Field crop: maize
Growth stage: 2
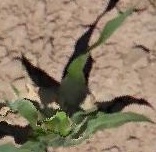
Species: maize